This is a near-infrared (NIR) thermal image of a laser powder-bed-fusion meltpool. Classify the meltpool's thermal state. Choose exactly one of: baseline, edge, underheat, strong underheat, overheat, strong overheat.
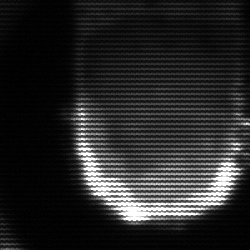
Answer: baseline